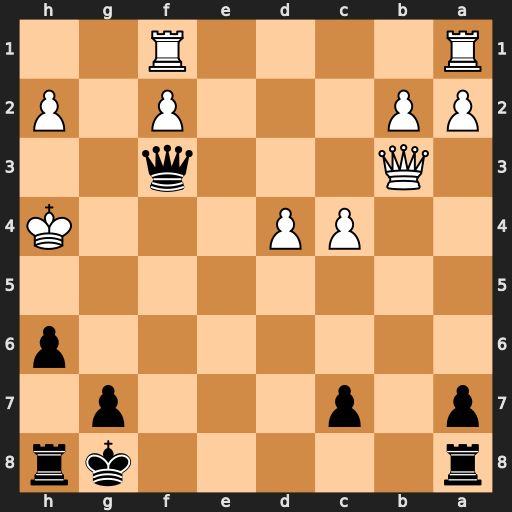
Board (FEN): r5kr/p1p3p1/7p/8/2PP3K/1Q3q2/PP3P1P/R4R2
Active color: b
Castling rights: -
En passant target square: -
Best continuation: g5#